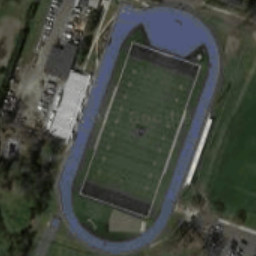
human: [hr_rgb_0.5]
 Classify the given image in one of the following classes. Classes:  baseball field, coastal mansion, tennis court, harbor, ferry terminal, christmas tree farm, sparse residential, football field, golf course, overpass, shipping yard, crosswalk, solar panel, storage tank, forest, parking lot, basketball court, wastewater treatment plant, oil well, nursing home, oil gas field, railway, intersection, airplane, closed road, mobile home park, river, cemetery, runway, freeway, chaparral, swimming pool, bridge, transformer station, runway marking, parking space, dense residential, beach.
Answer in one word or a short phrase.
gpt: football field